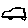
Label: car